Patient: sex M, age 59
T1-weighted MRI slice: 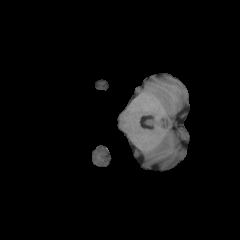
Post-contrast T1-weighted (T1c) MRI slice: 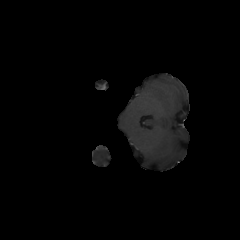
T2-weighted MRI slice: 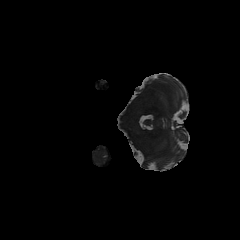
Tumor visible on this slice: no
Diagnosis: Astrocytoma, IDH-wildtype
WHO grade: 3